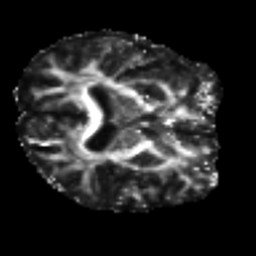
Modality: FA
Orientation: axial
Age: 50
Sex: male
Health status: ill
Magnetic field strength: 3 T
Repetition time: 8.4 s
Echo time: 0.0926 s